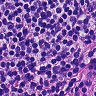
Metastatic tissue present: yes